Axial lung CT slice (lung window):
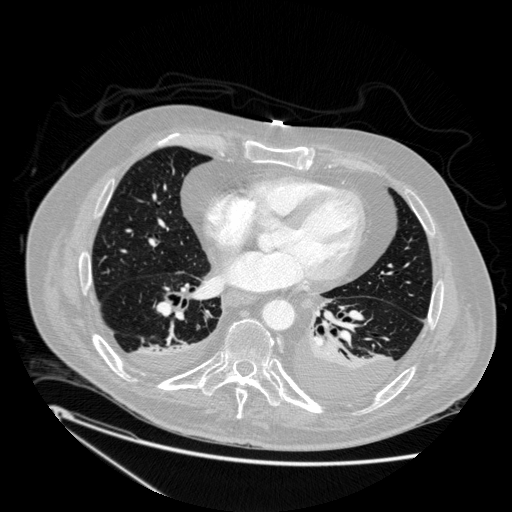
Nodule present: no